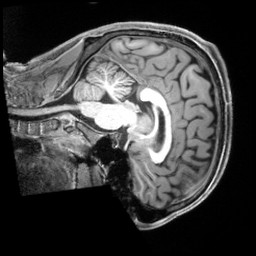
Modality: T1w
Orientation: sagittal
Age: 23
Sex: male
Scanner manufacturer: siemens
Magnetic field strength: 3 T
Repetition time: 2.3 s
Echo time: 0.00229 s